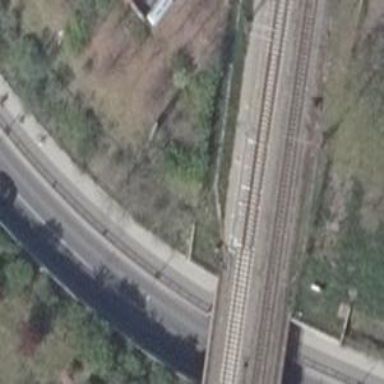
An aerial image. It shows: Railway switch with turnout to the right.